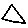
Label: triangle